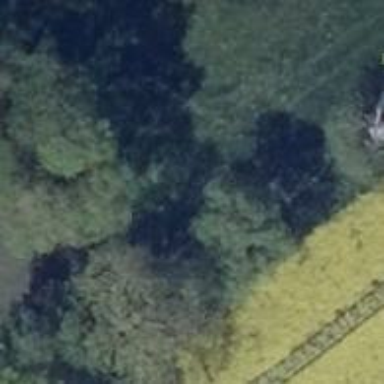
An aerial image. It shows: Row of trees in natural setting.